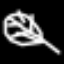
Label: leaf